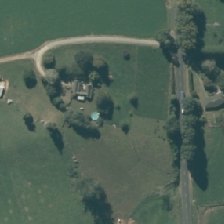
Land cover: shortrotation_cropland